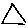
Label: triangle